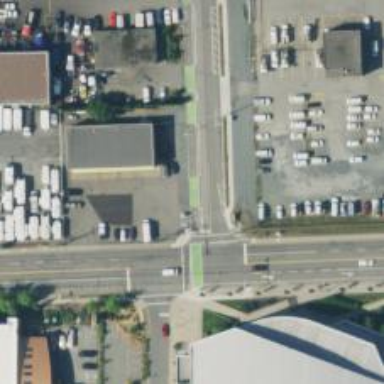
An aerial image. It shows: Separate cycleway with asphalt surface.